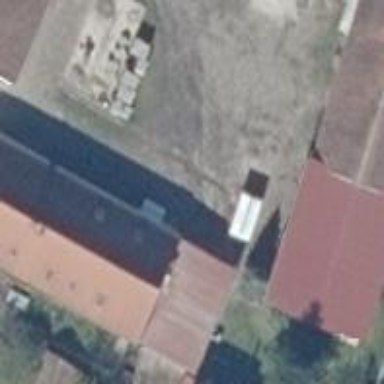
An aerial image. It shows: Gabled building with roof made of roof tiles.